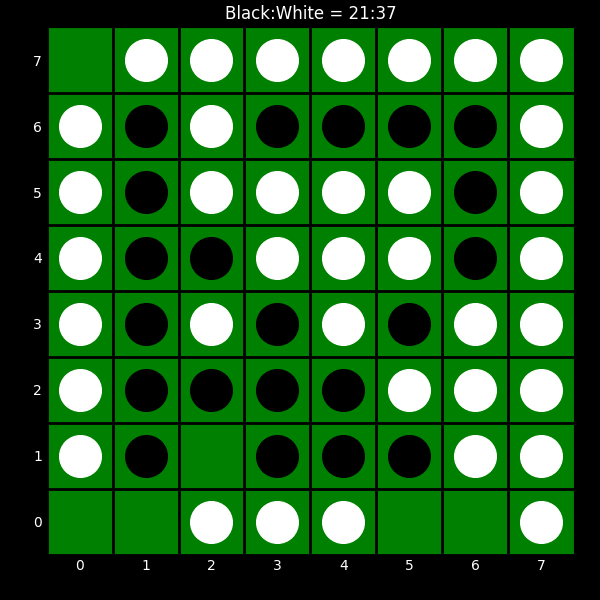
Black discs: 21
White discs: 37